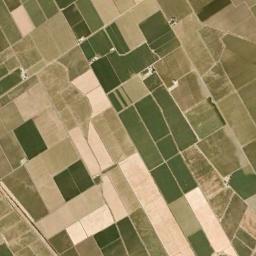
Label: rectangular_farmland